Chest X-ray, PA view. Patient: 31 years old, sex F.
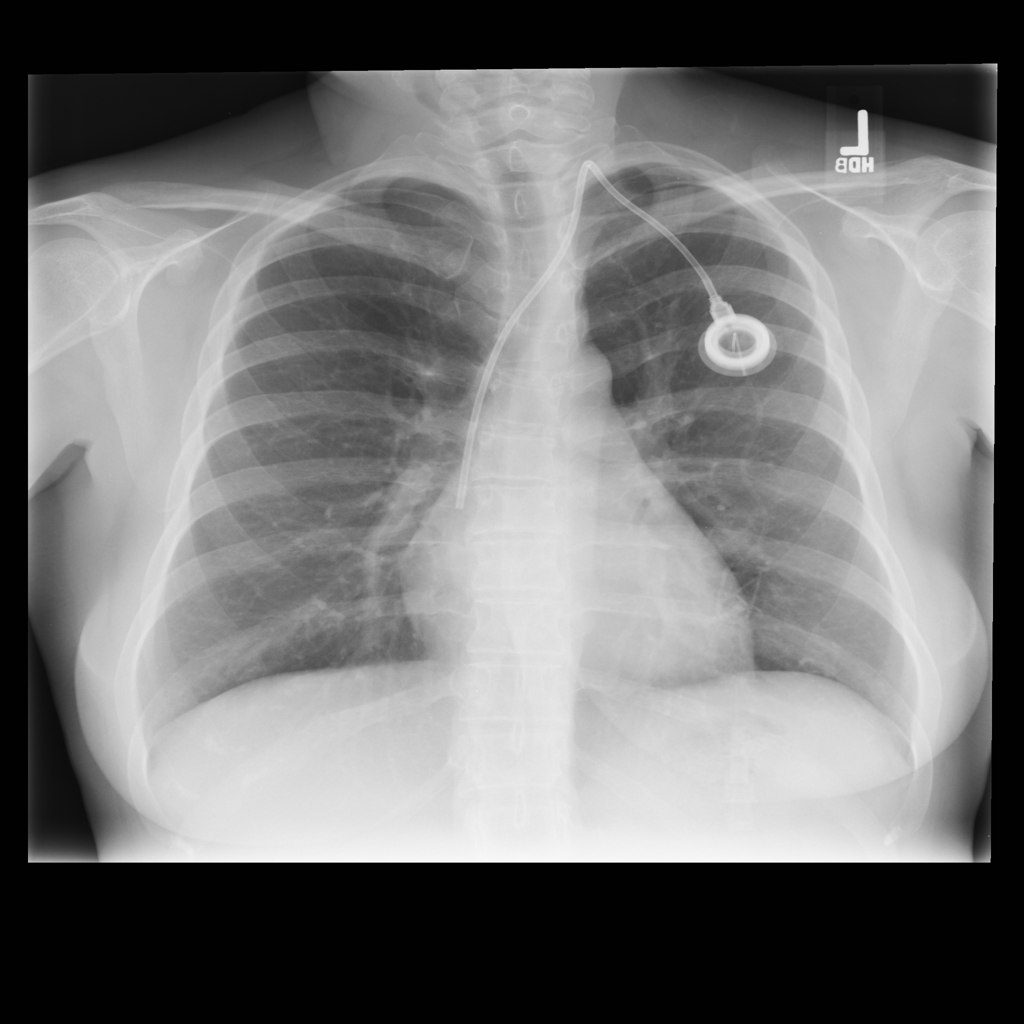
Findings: No Finding